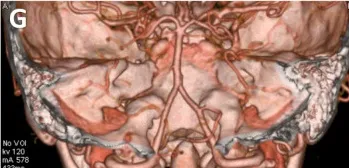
Radiological evaluation of the multi-compartmental lesion preoperatively and postoperatively. Three-dimensional reconstruction. Revealed no erosion of the middle cranial fossa base and truncation of the petrous apex on the left. Coronal.
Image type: radiology (ct)